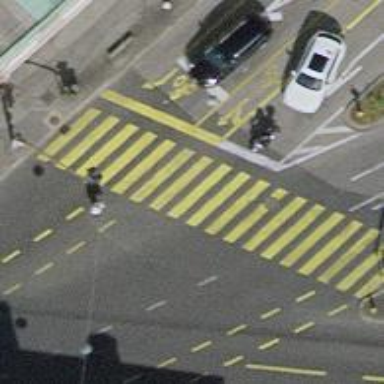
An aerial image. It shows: Road crossing with traffic signals.